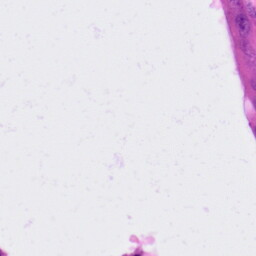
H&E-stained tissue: Colon